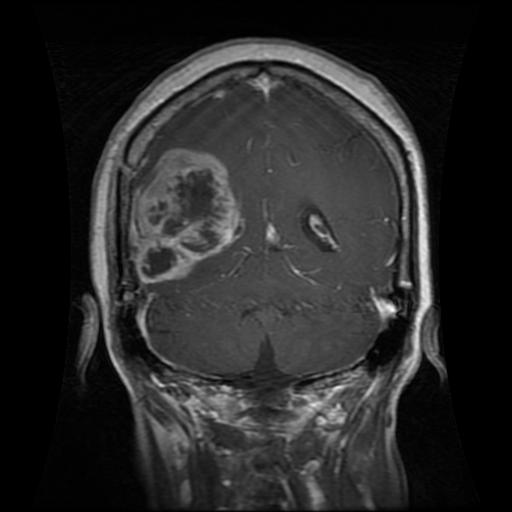
Label: glioma